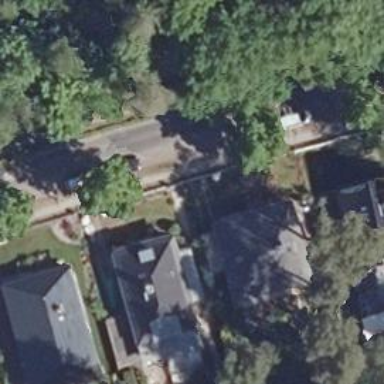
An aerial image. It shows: Residential road with asphalt surface. There are parallel parking lanes on both sides.